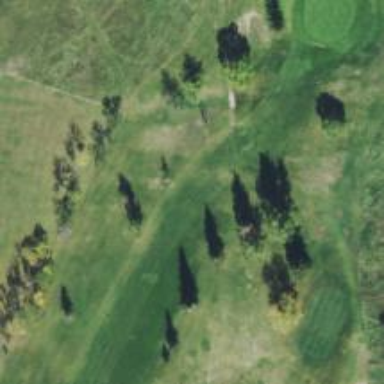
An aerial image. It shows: View of golf hole.